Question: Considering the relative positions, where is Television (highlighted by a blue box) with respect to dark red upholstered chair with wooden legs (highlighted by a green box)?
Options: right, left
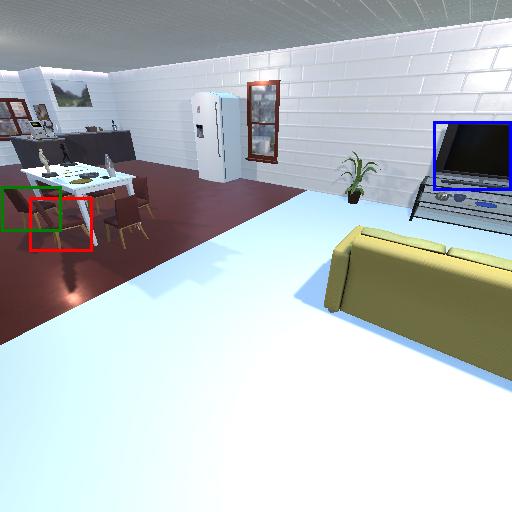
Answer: right